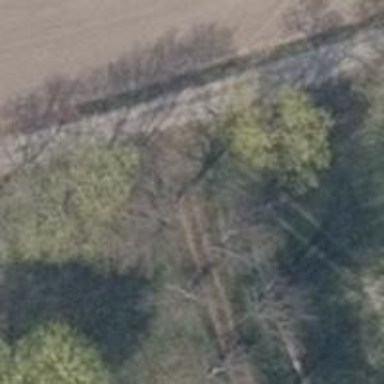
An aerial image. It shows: Row of deciduous broadleaved trees.